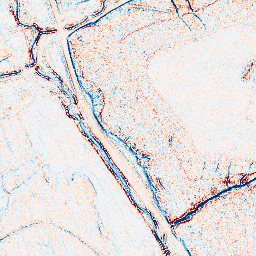
Category: edge_preserving
Decomposition family: anisotropic_diffusion
Decomposition parameters: iterations: 5
kappa: 10
gamma: 0.15
Upsampling method: fft_zeropad
Upsampling parameters: scale: 8
Upsampling scale: 8